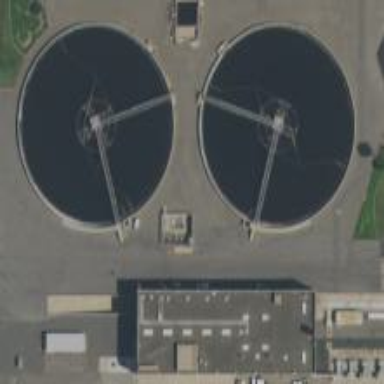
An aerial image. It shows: Storage tank with man-made structure.